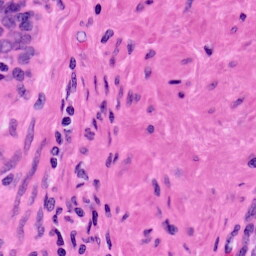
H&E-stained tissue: Prostate